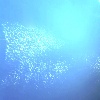
Label: water